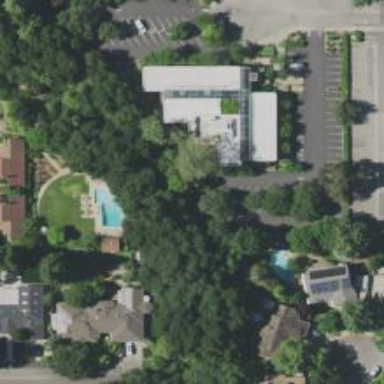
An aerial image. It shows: Healthcare clinic.